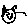
Label: cat